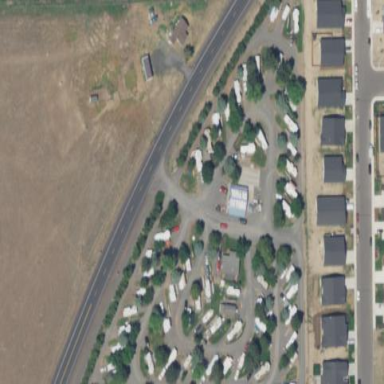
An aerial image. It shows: Caravan site for tourism.